Question: I want to delete the TextView string value from the firebase database which after deleting will return the value as true. How can we then integrate more qr code values under the same key qrCode as shown in the image below.
Image for database :

Basically a qr code scanner will be inbuilt in this app which will give us the string value in TextView field which we want to verify with our database on firebase.
'''
package com.vidmun.dhananjay.qrscanner;
import androidx.annotation.NonNull;
import androidx.appcompat.app.AppCompatActivity;
import android.view.View;
import android.widget.Button;
import android.os.Bundle;
import android.widget.TextView;
import android.widget.Toast;
import com.google.firebase.database.DataSnapshot;
import com.google.firebase.database.DatabaseError;
import com.google.firebase.database.DatabaseReference;
import com.google.firebase.database.FirebaseDatabase;
import com.google.firebase.database.ValueEventListener;
public class MainActivity extends AppCompatActivity {
@Override
public void onCreate(Bundle savedInstanceState) {
super.onCreate(savedInstanceState);
setContentView(R.layout.activity_main);
Button delete = (Button) findViewById(R.id.delete);
TextView qrCode = (TextView) findViewById(R.id.qrCode);
delete.setOnClickListener(new View.OnClickListener() {
@Override
public void onClick(View view) {
mainTest();
//Toast.makeText(getApplicationContext() , "Pressed", Toast.LENGTH_LONG).show();
}
});
}
public void mainTest() {
final TextView qrCode = (TextView) findViewById(R.id.qrCode);
final DatabaseReference rootRef = FirebaseDatabase.getInstance().getReference("qrCode");
rootRef.child("qrCode").orderByChild("data").equalTo(String.valueOf(qrCode)).addListenerForSingleValueEvent(new ValueEventListener() {
@Override
public void onDataChange(DataSnapshot dataSnapshot) {
if (dataSnapshot.hasChild("qrCode/data")) {
dataSnapshot.getRef().removeValue();
Toast.makeText(getApplicationContext() , "Done", Toast.LENGTH_LONG).show();
}else{
Toast.makeText(getApplicationContext() , "Not Done", Toast.LENGTH_LONG).show();
}
}
@Override
public void onCancelled(@NonNull DatabaseError databaseError) {
throw databaseError.toException();
}
});
}
}
'''
The expected output is the execution of the if condition but else condition is being executed.
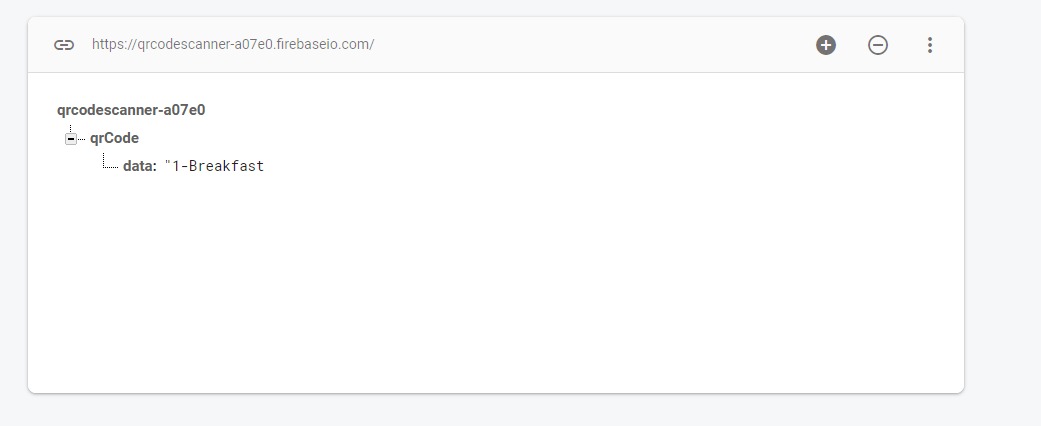
Answer: Try this
'''
private static final String TAG = MainActivity.class.getSimpleName();
// Write a message to the database
FirebaseDatabase database = FirebaseDatabase.getInstance();
DatabaseReference myRef = database.getReference("qrCode");
@Override
protected void onCreate(Bundle savedInstanceState) {
super.onCreate(savedInstanceState);
setContentView(R.layout.activity_main);
myRef.addChildEventListener(new MyChildEventListener());
}
public void deleteValueFromDb(View view){
myRef.child("data").addListenerForSingleValueEvent(new ValueEventListener() {
@Override
public void onDataChange(DataSnapshot dataSnapshot) {
if (dataSnapshot.exists()) {
dataSnapshot.getRef().removeValue();
}else{
Toast.makeText(getApplicationContext() , "Not Done", Toast.LENGTH_LONG).show();
}
}
@Override
public void onCancelled(@NonNull DatabaseError databaseError) {
throw databaseError.toException();
}
});
}
private class MyChildEventListener implements ChildEventListener {
@Override
public void onChildAdded(DataSnapshot dataSnapshot, String s) {
Log.i(TAG, "childAdded " + dataSnapshot.toString());
}
@Override
public void onChildChanged(DataSnapshot dataSnapshot, String s) {
Log.i(TAG, "childChanged " + dataSnapshot.toString());
}
@Override
public void onChildRemoved(DataSnapshot dataSnapshot) {
Log.i(TAG, "childRemoved " + dataSnapshot.toString());
}
@Override
public void onChildMoved(DataSnapshot dataSnapshot, String s) {
Log.i(TAG, "childMoved " + dataSnapshot.toString());
}
@Override
public void onCancelled(DatabaseError databaseError) {
Log.i(TAG, "childMoved " + databaseError.getMessage());
}
}
'''
I believe the issue is with the condition you are checking in onDatachange(). Because of the path "qrCode/data" will always return false.
You can change the "data" with your intended value from editText filed.
And also you can use custom callback listener to get notified of the value when removed.